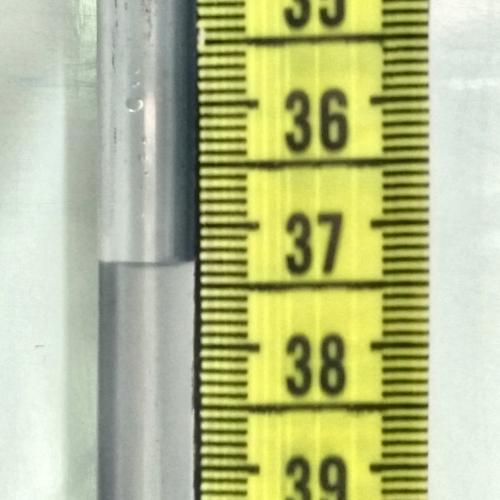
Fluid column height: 37.3 cm